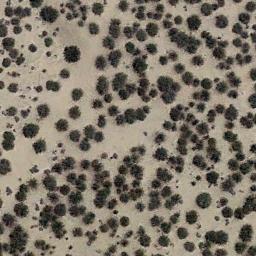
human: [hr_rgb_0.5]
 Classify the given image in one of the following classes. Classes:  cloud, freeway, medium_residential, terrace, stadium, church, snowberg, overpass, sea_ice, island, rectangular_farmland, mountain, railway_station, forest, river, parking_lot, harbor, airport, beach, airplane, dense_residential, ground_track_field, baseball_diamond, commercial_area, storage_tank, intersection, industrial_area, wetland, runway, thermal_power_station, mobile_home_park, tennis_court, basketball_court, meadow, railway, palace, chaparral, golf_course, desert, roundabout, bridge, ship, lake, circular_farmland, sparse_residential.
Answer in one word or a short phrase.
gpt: chaparral